八年级 · 组合几何学
在菱形 $A B C D$ 和菱形 $B E F G$ 中, 点 $A 、 B 、 G$ 共线, 点 $C$ 在 $B E$ 上, $\angle D A B=60^{\circ}, A G=8$, 点 $M$,

$N$ 分别是 $A C$ 和 $E G$ 的中点, 则 $M N$ 的最小值等于 ( )
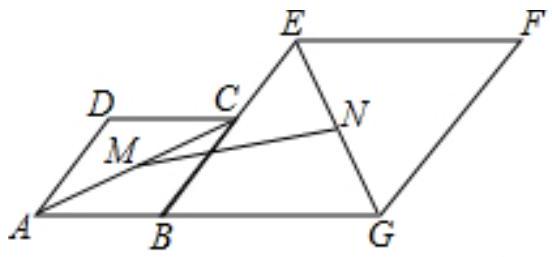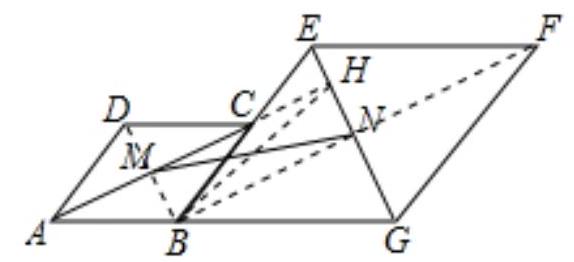
A. $2 \sqrt{3}$
B. 4
C. $2 \sqrt{2}$
D. 6
答案: A
解析: 连接 $B D 、 B F$, 延长 $A C$ 交 $G E$ 于 $H$, 连接 $B H$, 如图所示: $\because$ 四边形 $A B C D$ 和四边形 $B E F G$ 是菱形, $\angle D A B=60^{\circ}$,

$\therefore A D / / B C / / G F, A C \perp B D, B F \perp G E, B E=B G, A M=C M$,

$E N=G N$

$\therefore \angle G A H=30^{\circ}, \angle E B G=\angle D A B=60^{\circ}$,

$\therefore \triangle B E G$ 是等边三角形,

$\therefore \angle B G E=60^{\circ}$,

$\therefore \angle A H G=90^{\circ}$,

$\therefore$ 四边形 $B N H M$ 是矩形, $G H=\frac{1}{2} A G=4, A H=\sqrt{3} G H=4 \sqrt{3}$,

$\therefore M N=B H$, 当 $B H \perp A G$ 时, $B H$ 最小,

$\because \angle G A H=30^{\circ}$,

$\therefore B H=\frac{1}{2} A H=2 \sqrt{3}$,
$\therefore M N$ 的最小值 $=2 \sqrt{3}$;

故选: $A$.